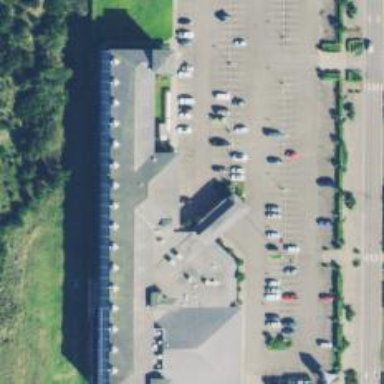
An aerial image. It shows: Hotel.